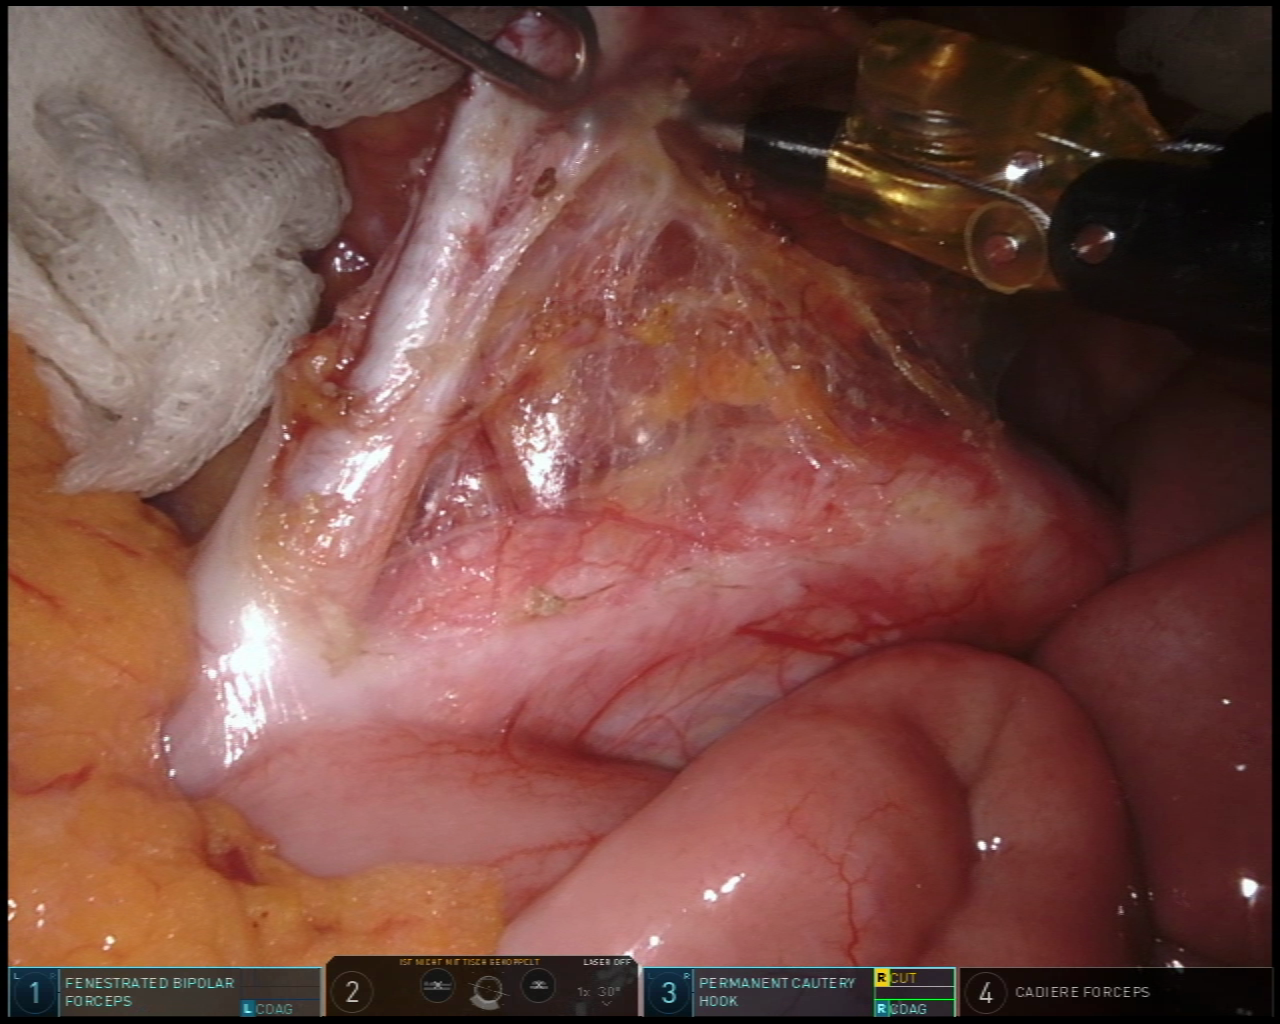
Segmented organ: inferior_mesenteric_artery
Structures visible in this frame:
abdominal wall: no
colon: no
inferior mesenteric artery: yes
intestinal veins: no
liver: no
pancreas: no
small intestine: yes
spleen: no
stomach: no
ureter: no
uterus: no
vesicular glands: no